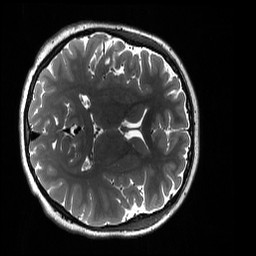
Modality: T2w
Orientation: axial
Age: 19
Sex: female